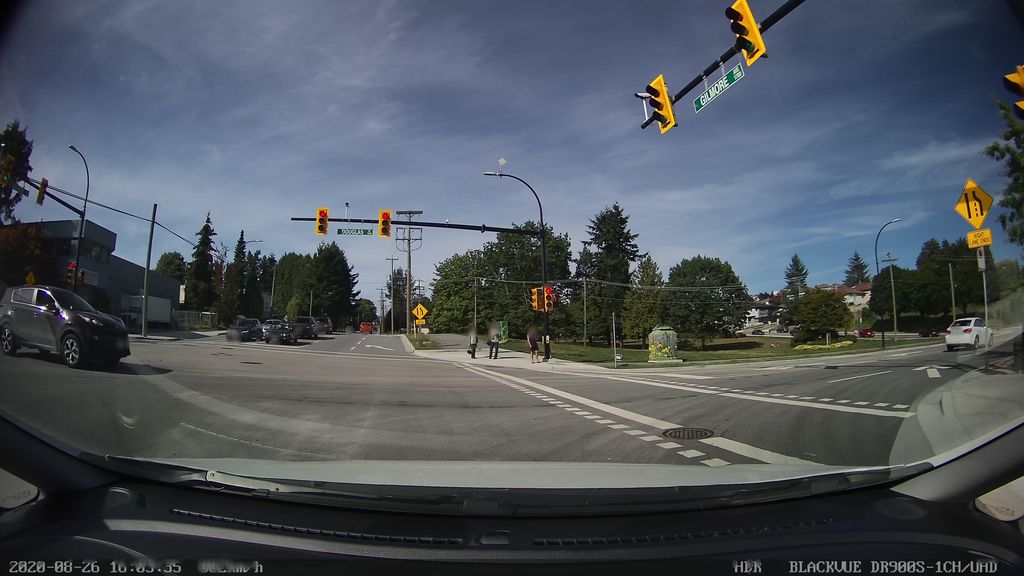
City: vancouver